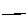
Label: line